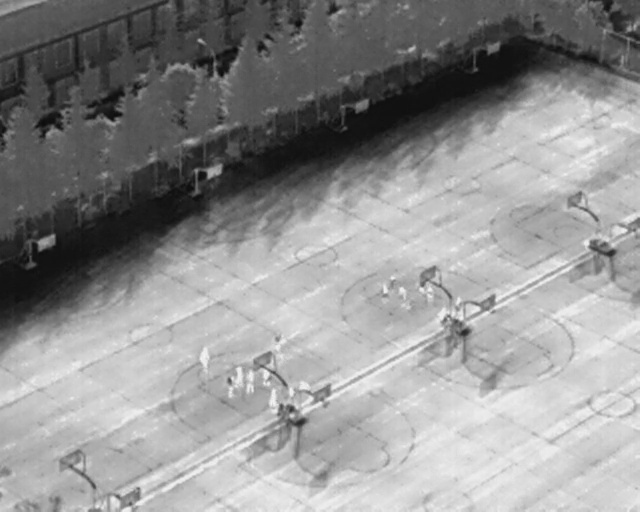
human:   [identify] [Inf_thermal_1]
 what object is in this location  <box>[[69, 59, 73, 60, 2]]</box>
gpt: <ref>1 medium person at the right</ref>